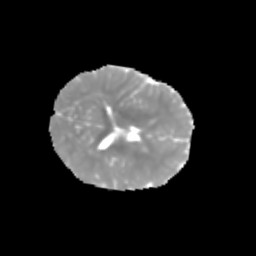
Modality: MD
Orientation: axial
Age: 6
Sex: male
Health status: healthy